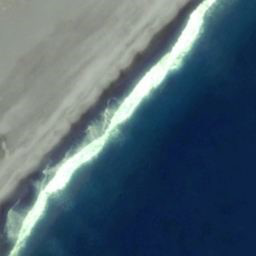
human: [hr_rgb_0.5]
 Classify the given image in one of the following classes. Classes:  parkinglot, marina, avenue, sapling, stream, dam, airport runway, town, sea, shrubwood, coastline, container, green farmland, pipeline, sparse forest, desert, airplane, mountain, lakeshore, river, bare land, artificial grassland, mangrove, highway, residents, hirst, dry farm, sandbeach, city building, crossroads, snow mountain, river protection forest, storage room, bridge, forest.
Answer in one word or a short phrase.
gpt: coastline